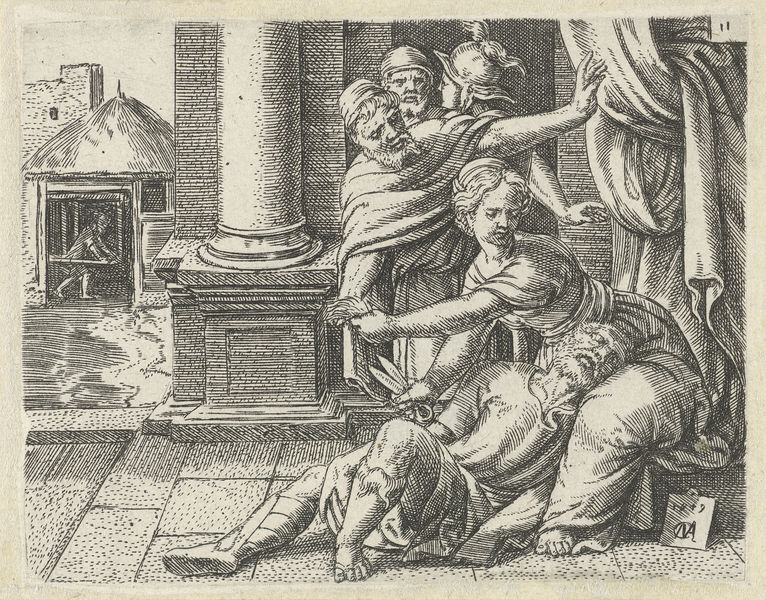
Titel: Simson en Delila
Künstler: Cornelis Massijs
Standort: Amsterdam
Institution: Rijksmuseum
Schlagwörter: mann, menschen, frau, haar, männer, säule, haus, bart, sockel, vorhang, haare, pflaster, inschrift, schere, burg, druck, stich, helm, schneiden, hermes, abschneiden, dalila, samson, vofhang